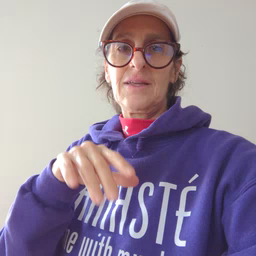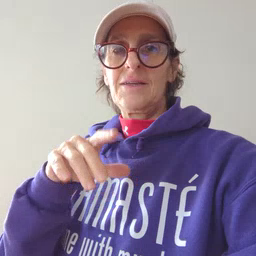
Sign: room